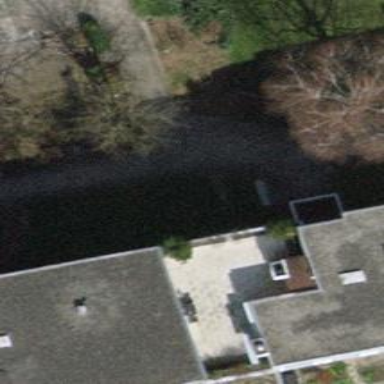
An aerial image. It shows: Paved footway.